Question: I am working on an android app with SQLite database. I want to implement the following feature:
-

I read a lot of relate posts, many people recommended that GCM is the best approach to do such function by creating a GCM server to send notification to clients' device. For example, <URL>.
However, it just display the message sent by GCM server on client's app. What should the GCM server send in order to update the client's sqlite database from server? (send a sql update command?)
Thanks in advanced!
============================================================
GCM server notify the clients there is a new update, then the client call a web service to fetch data and insert into its sqlite datbase.
: what is the approach of writing such web service? how to sync the client app's database with my server one?
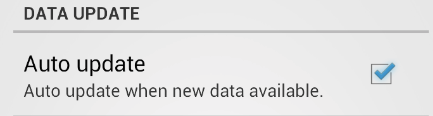
Answer: GCM server is not responsible to update you database, you can use it just to intimate your app that, yo! there is something new on my server to update, lets connect and download new data. It saves a lot of battery of device which you would be wasting in pooling your server on some defined time internal for checking the availability of update.
You can specify a key-value for json message which you are sending to your app from GCM like
{
"status" : "newupdate"
}
and in onMessage() of GCMReceiver you can get the message by key "status" from intent and write logic like
'''
if(message.equalsIgnoreCase("newupdate"){
//Call a service and download the data and store/update in your databse
}
'''
Go for this tutorial if you are new for Sqlite Database
<URL>
To Update the database considering you already implemented he OpenHelper class
'''
MyOpenHelper myOpenHelper= new MyOpenHelper(this)
sqltitedatabaseObject=myOpenHelper.getWritableDatabase();
ContentValues values = new ContentValues();
values.put(<your_column_name>,<value>);
// For Updating the Existing Entry
long rowAffected=sqltitedatabaseObject.updateWithOnConflict(<Table_Name>,
values,<Selection_For_Update>,<Selection_Paramans_In_String_Array>,
0);
// For Inserting a New Row
long rowsInserted=sqltitedatabaseObject.insert(<Table_Name>, null, values);
'''
1. Sync means keeping both data same, And to achieve this you have to create a webservice which will fetch the data from your database (add a time-stamp for each data inserted in database and send it along with the data you are sending to device ).
2. While syncing data fetch the max value of time stamp from the device sqlite database and send as a parameter while hitting the web-service from device, and send data in response from server which are added or updated after that particular time-stamp received in request.
So even if the user deleted you app, you will get nothing in request time stampso send whole data.